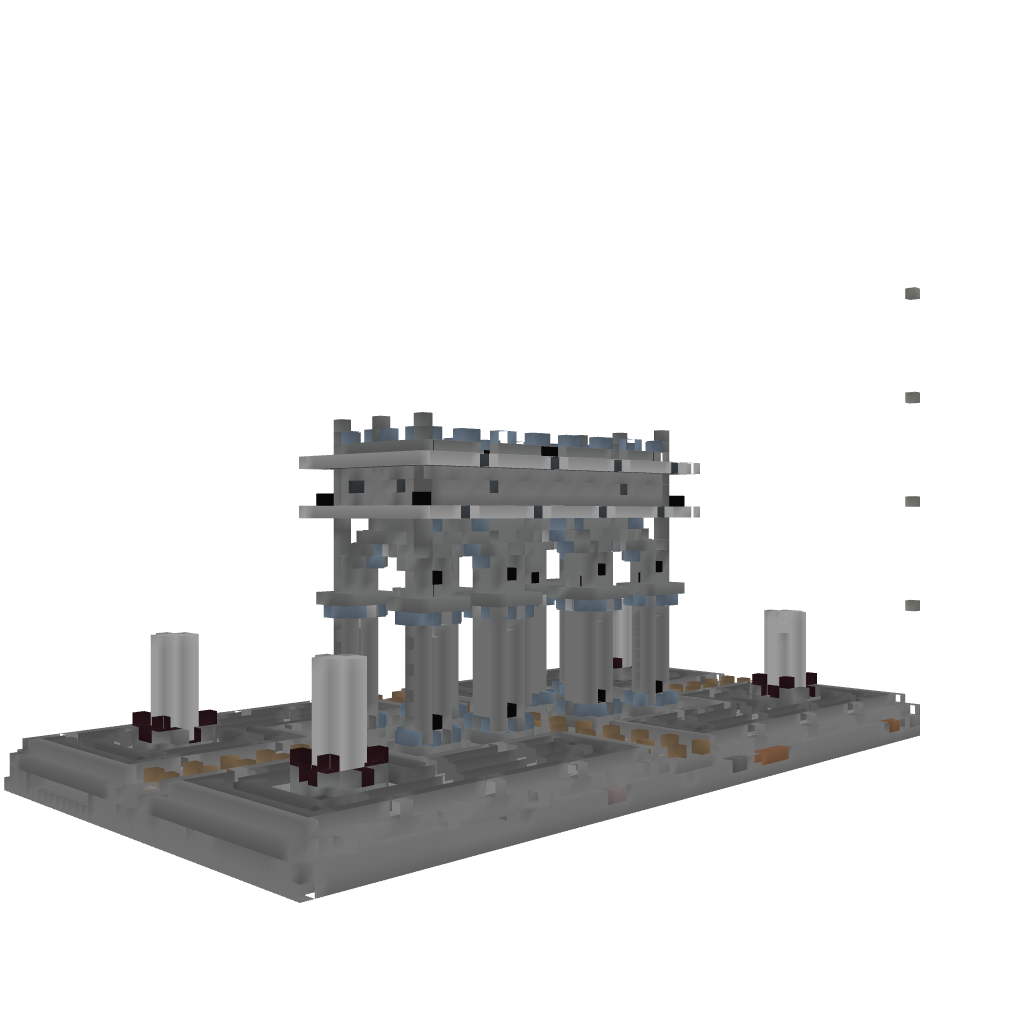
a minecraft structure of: Little Spawn